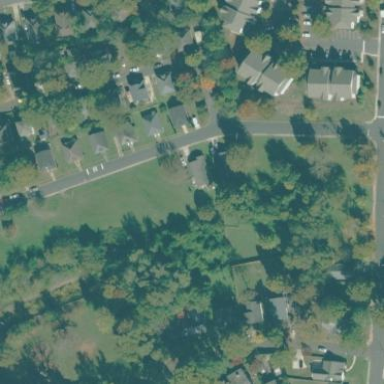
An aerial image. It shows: Single-family residential area.